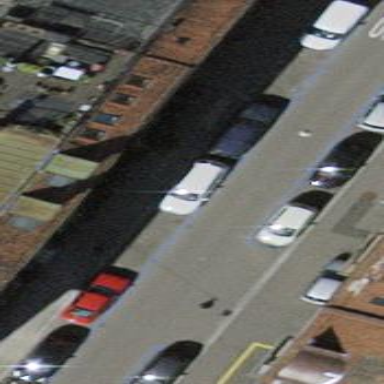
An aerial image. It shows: Parking lane designated for parking.